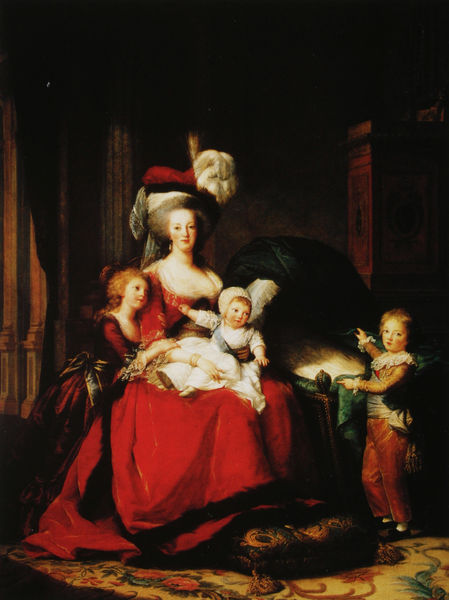
Titel: Marie Antoinette und ihre Kinder
Künstler: Elisabeth Vigée Lebrun
Standort: Versailles
Institution: Musée National du Château
Schlagwörter: blau, dunkel, feder, gemälde, gruppe, haut, mann, schatten, weiß, frauen, grün, menschen, mädchen, sitzen, ausschnitt, braun, frankreich, frau, geste, hell, hintergrund, hut, kleid, kleider, licht, mund, männer, orange, raum, schmuck, schwarz, stuhl, säule, säulen, zimmer, dame, rot, fest, malerei, muster, rock, schleife, teppich, blond, architektur, arm, falten, federn, kragen, mensch, sockel, spitze, stehen, gruppenporträt, innenraum, möbel, portrait, porträt, vorhang, sonne, boden, fransen, gold, interieur, reich, sessel, stoff, adel, drei, familie, kind, mutter, personen, tochter, person, borte, dekollete, lippen, locken, genre, kinder, federbusch, perücke, farbig, kommode, schrank, wohnzimmer, leer, hof, baby, füsse, kissen, thron, salon, floral, verzierung, lciht, robe, junge, zeigen, geschwister, rothaarig, knabe, bub, babys, kleinkind, dukel, prinz, herrscherin, königin, federschmuck, zeige, marie, töchter, kisse, rennaissance, sohn, dekolte, kaiserin, kinderbildnis, atellier, enkel, textilien, säugling, wiege, fußschemel, schmiegen, kinderbett, thronfolger, wohlstand, marie antoinette, theresa, memoria, fusskissen, maia theresia, möbelstuck, wohlhaben, frau kinder, interieuer, enkinder